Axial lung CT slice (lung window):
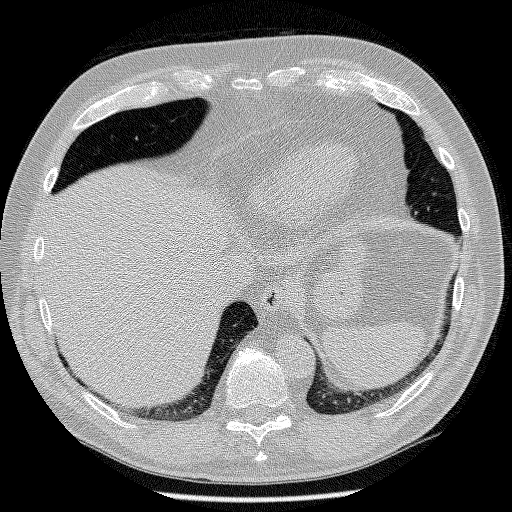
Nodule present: no